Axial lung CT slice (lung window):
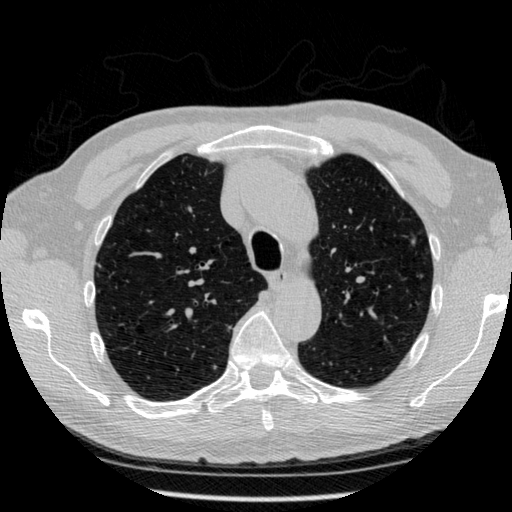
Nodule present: no